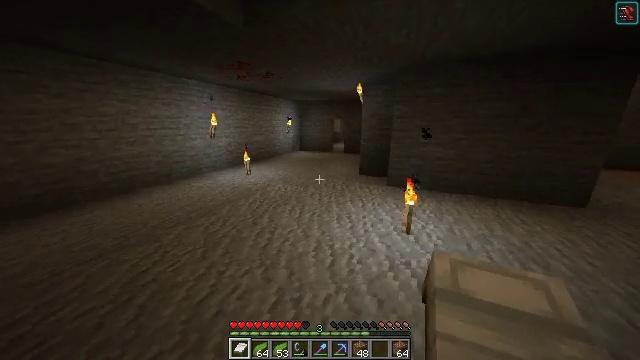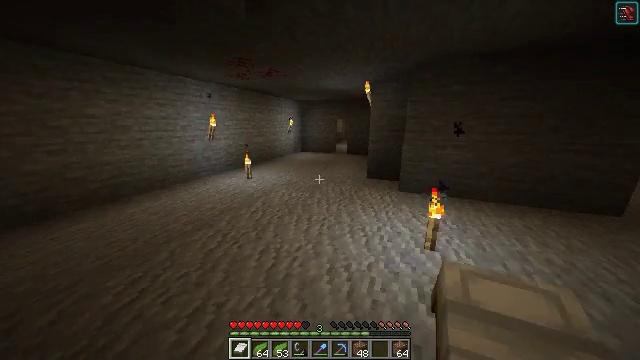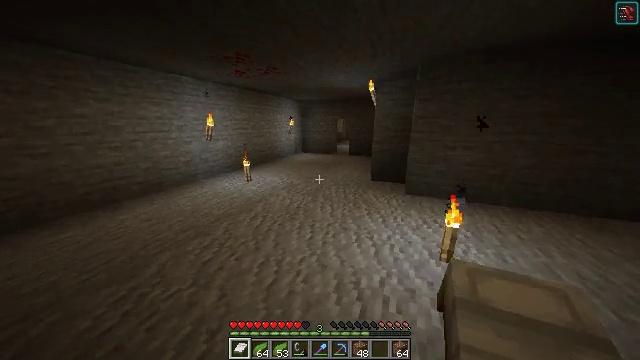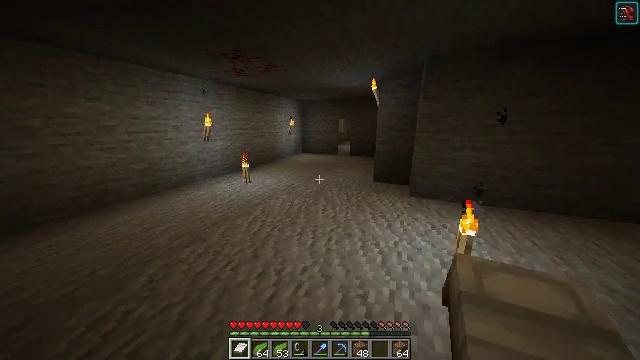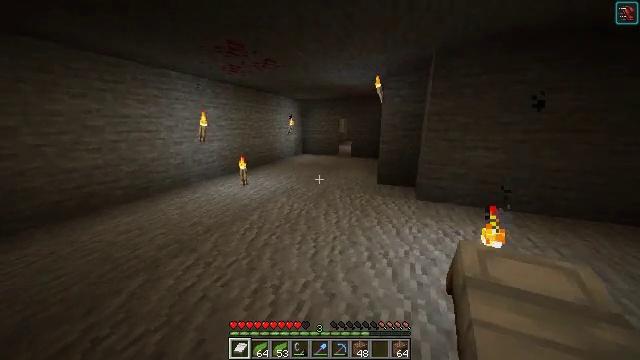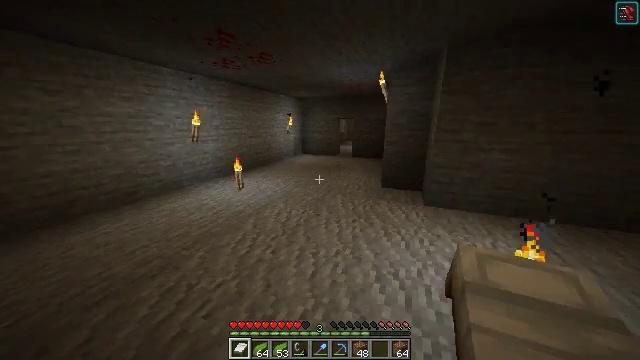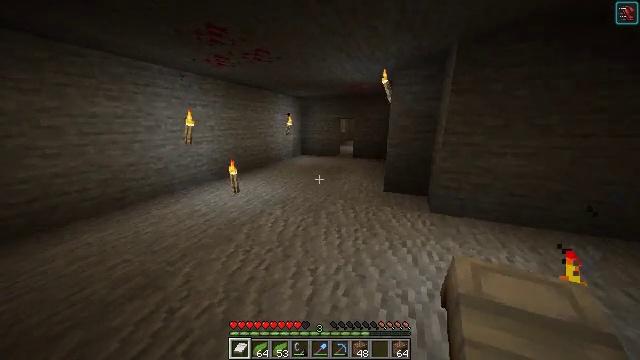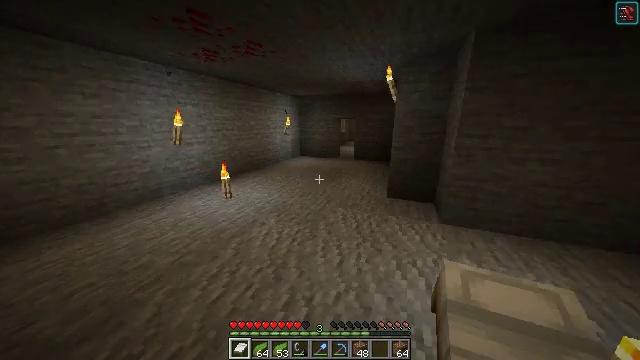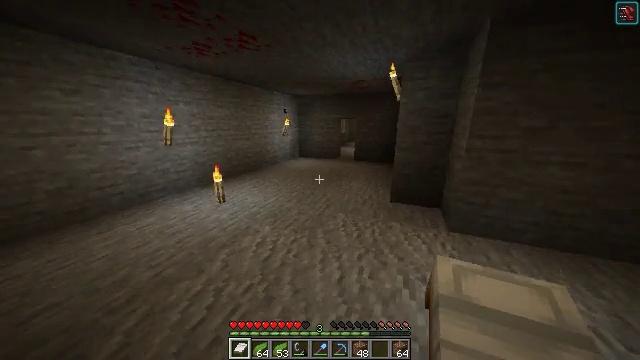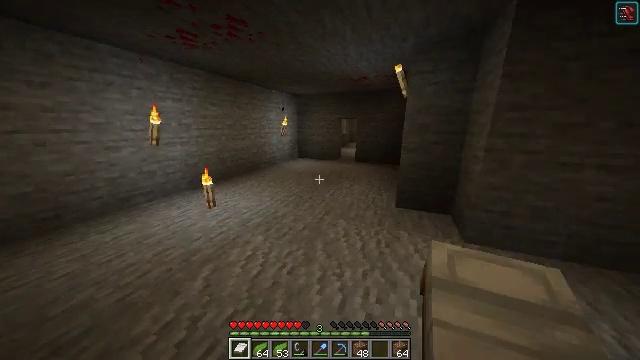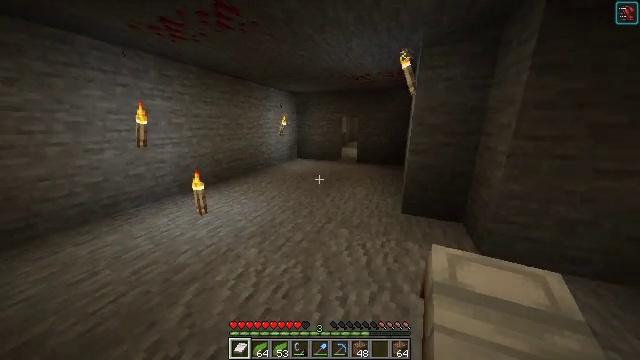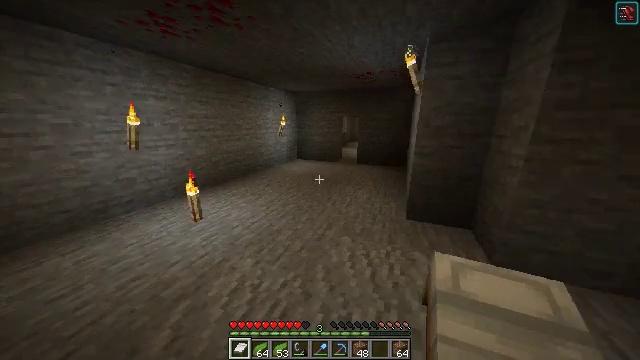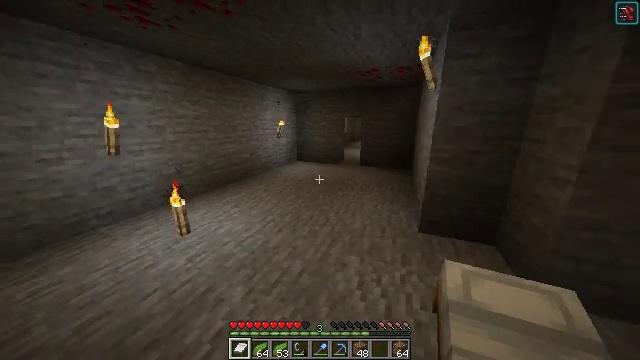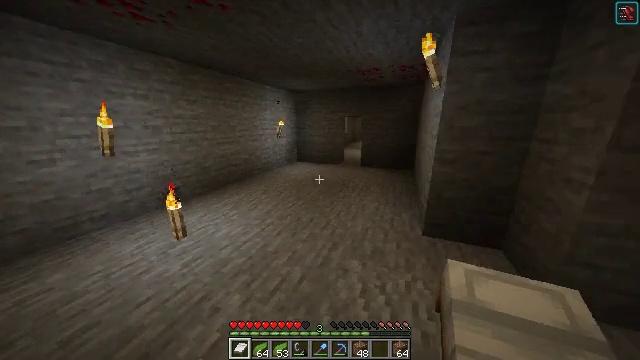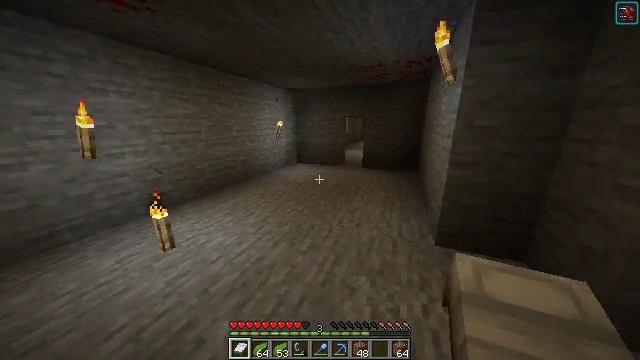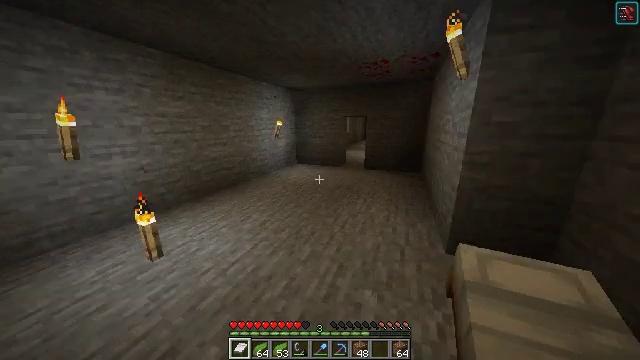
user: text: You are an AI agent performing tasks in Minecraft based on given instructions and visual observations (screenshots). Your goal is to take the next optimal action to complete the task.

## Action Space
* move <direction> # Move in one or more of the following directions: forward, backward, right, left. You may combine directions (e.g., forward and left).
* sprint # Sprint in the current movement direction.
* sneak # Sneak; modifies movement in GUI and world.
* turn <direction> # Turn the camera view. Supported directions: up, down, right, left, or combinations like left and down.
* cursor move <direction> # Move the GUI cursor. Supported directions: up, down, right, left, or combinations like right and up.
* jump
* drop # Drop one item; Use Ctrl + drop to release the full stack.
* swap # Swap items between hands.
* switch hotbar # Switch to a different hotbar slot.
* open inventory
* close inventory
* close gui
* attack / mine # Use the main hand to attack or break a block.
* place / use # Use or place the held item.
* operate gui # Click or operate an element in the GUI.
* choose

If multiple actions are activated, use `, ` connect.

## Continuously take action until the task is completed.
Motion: motion action
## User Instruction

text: Kill enemies.
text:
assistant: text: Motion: move forward
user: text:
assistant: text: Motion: move forward
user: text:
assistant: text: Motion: move forward
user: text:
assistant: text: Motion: move forward
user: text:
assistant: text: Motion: move forward
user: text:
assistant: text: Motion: move forward
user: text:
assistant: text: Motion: move forward
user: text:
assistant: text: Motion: move forward
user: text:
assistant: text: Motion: move forward
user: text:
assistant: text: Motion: move forward
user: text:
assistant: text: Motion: move forward
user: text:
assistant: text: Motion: move forward
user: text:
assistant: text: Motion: move forward
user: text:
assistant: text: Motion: move forward
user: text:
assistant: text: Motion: move forward
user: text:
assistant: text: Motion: move forward
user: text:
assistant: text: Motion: move forward
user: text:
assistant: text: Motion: move forward
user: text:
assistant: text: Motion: move forward
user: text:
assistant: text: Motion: move forward
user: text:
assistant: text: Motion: move forward
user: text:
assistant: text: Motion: move forward
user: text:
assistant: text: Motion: move forward
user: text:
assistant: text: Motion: move forward
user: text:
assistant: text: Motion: move forward
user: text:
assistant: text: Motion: move forward
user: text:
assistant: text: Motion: move forward and move right
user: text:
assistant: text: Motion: move forward and move right
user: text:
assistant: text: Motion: move forward and move right
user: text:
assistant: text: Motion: move forward